Question: i am newbie in android and i m not getting how to produce this output:
Discipline name:1
{ complete for loop code execute from 0 to 9
}
then it will come outside and will update textview text:ie
Discipline name:2
and will enter inside For Loop
{
complete for loop code execute from 0 to 9
}
here is the java code:
'''
public class SummaryDetailActivity extends Activity
{ TableLayout summaryDetailDisciplineTableLayout;
LayoutInflater mInflater;
@Override
protected void onCreate(Bundle savedInstanceState) {
super.onCreate(savedInstanceState);
setContentView(R.layout.summarydetail_view);
mInflater = getLayoutInflater();
summaryDetailDisciplineTableLayout = (TableLayout)findViewById(R.id.summaryDetail_disciplinetable);
'''
//PLEASE SEE THESE LINE OF CODE:
'''
for(int i=0;i<2;i++)
{
TextView disciplineTextView = (TextView)findViewById(R.id.summaryDetail_disciplinetext);
disciplineTextView.setText("discipline name: "+i);
for(int j=0;j<10;j++)
{TableRow disciplineRow = (TableRow) mInflater.inflate(R.layout.summarydetailrow_view,null);
TextView disciplineDeviceLabel = (TextView) disciplineRow.findViewById(R.id.summaryDetail_info1);
TextView disciplineQuantityLabel = (TextView)disciplineRow.findViewById(R.id.summaryDetail_hypen);
TextView disciplineLocationLabel = (TextView) disciplineRow.findViewById(R.id.summaryDetail_info2);
disciplineDeviceLabel.setText("device no." + j);
disciplineQuantityLabel.setText("quantity No." + j);
disciplineLocationLabel.setText("Location No." + j);
disciplineRow.setId(j);
summaryDetailDisciplineTableLayout.addView(disciplineRow);
}
}
}
}
'''
this code is producing this output:

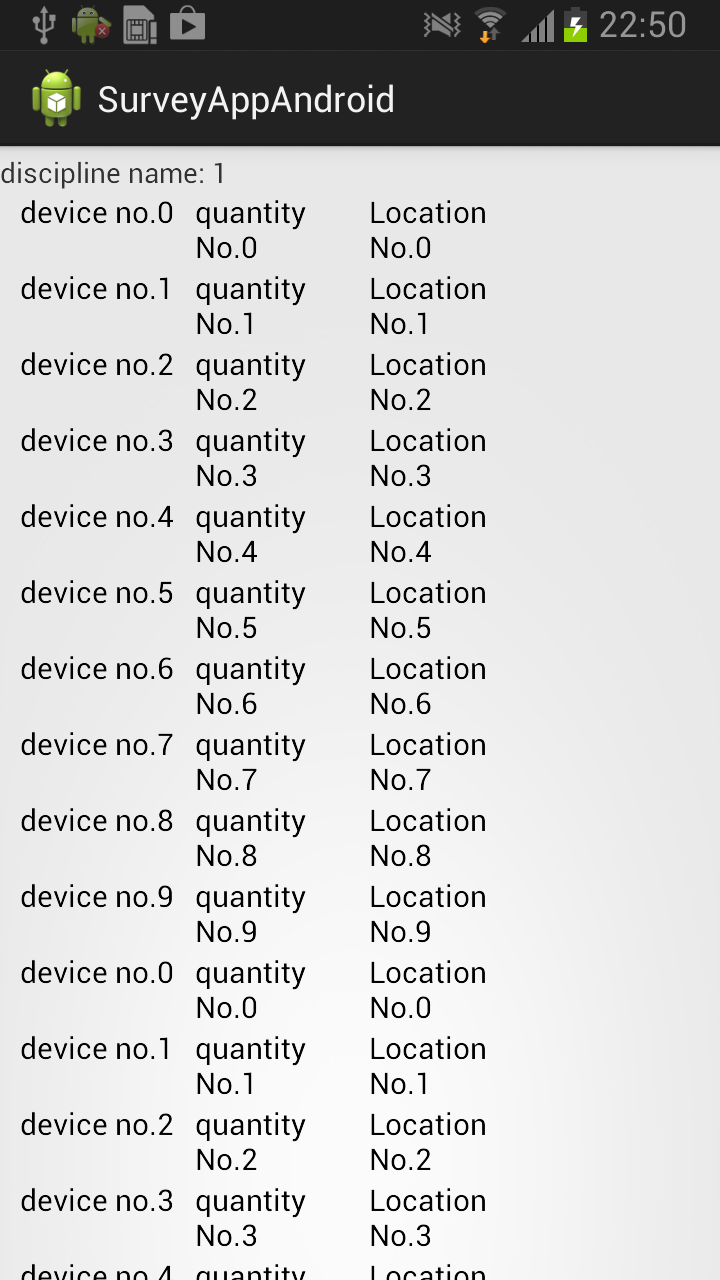
Answer: Why your code is not working the way you want. Is because this
'''
TextView disciplineTextView = (TextView)findViewById(R.id.summaryDetail_disciplinetext);
'''
is initiate as static view that can't be clone in your loop. That's why the value
of the discipline name is 1 not 0. The loop only update the value not clone the view.
You should do this
'''
TextView disciplineTextView = new Textview(this);
disciplineTextView.setLayoutParams(new TableLayout.LayoutParams(TableLayout.LayoutParams.WRAP_CONTENT, TableLayout.LayoutParams.WRAP_CONTENT));
disciplineTextView.setText("discipline name: "+i);
summaryDetailDisciplineTableLayout.addView(disciplineTextView);
for(int j=0;j<10;j++) {
-your code-
}
'''
You should change the xml structure for better UI.
Hope this helps.